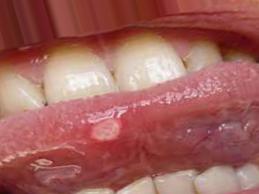
Condition: Mouth Ulcer